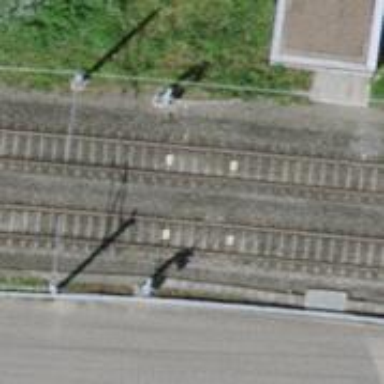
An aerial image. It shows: Railway signal.